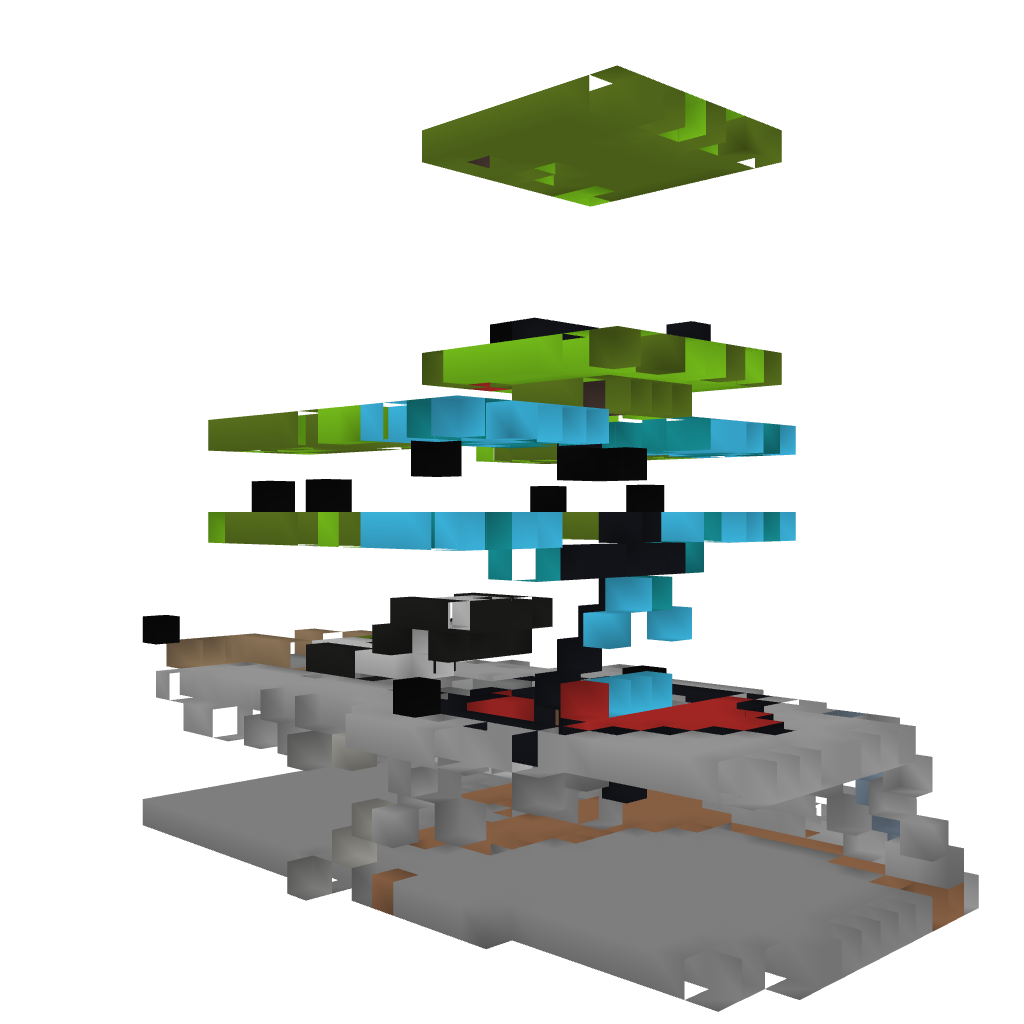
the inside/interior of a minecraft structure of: Small zombie pixelart